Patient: sex M, age 55
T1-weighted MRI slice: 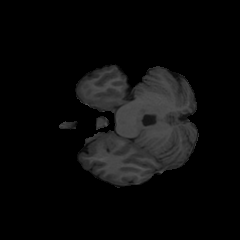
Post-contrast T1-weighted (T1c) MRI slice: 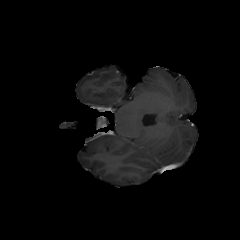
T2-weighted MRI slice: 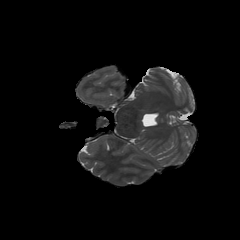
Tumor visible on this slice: no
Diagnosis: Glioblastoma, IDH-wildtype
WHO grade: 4